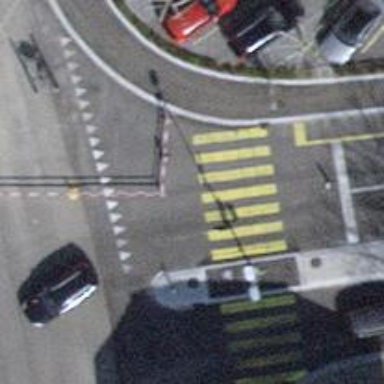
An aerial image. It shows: Road crossing with traffic signals.